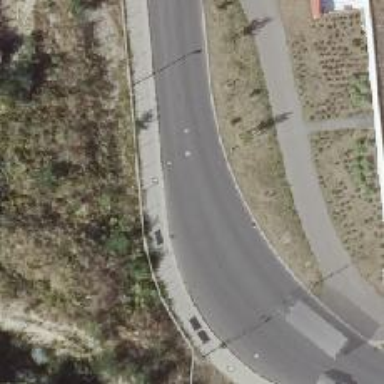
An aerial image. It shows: Asphalt service road.